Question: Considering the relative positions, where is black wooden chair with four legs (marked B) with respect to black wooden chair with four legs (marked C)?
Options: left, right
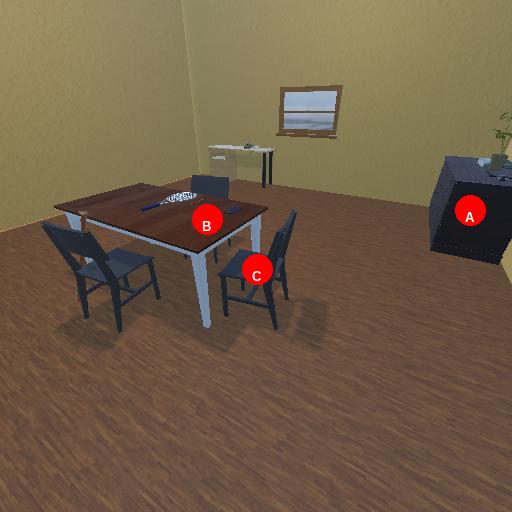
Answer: left